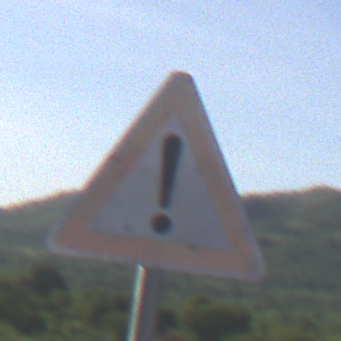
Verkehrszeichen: Gefahrenstelle
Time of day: MorningAfternoon
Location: Outdoor (RoadRail)
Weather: PartlyCloudy
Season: NotSpecified
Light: Natural